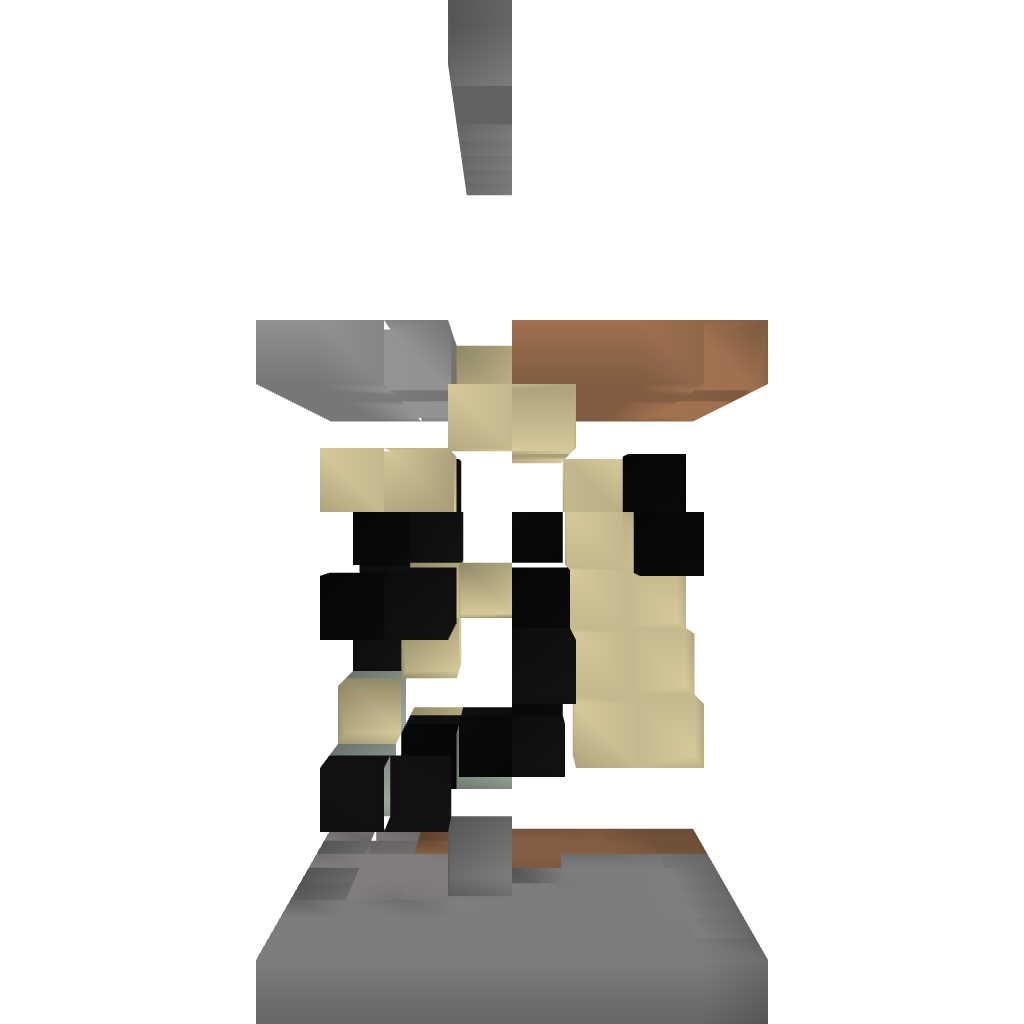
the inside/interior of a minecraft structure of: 2W 3H Piston Gravel Door